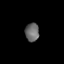
Tissue: lung
Cell type: Others
Senescence score: 0.2128
Nuclear area (px): 250
Mean DAPI intensity: 105.128